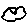
Label: cloud